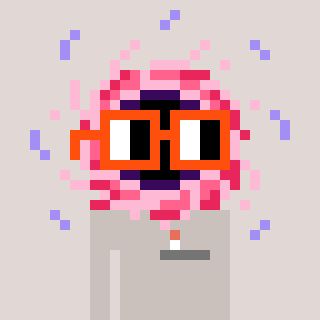
a pixel art character with square orange glasses, a blackhole-shaped head and a foggrey-colored body on a warm background